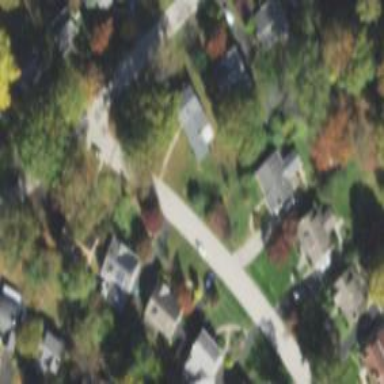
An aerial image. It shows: Residential road.